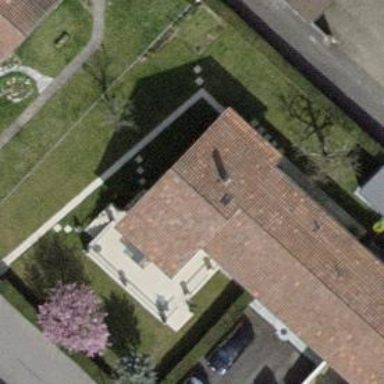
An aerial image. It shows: Garden enclosed by fence.